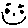
Label: smiley face